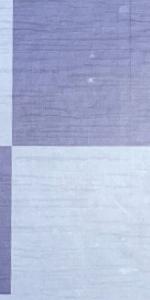
Label: Empty